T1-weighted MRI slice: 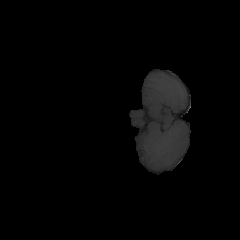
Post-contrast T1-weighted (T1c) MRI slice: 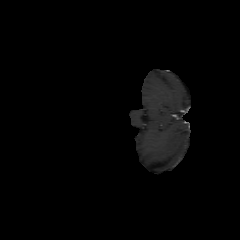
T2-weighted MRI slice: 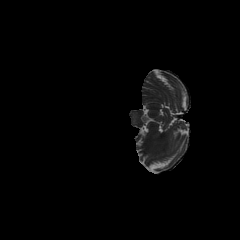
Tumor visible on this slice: no